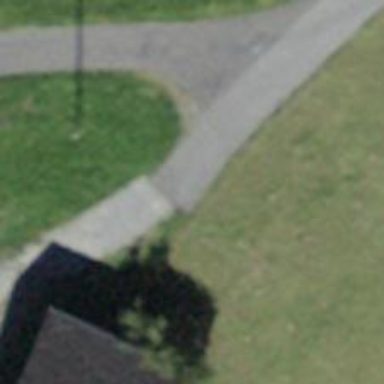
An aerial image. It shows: Driveway.